Aerial crown-view tile of a tropical tree (Barro Colorado Island, Panama), acquired 20240813:
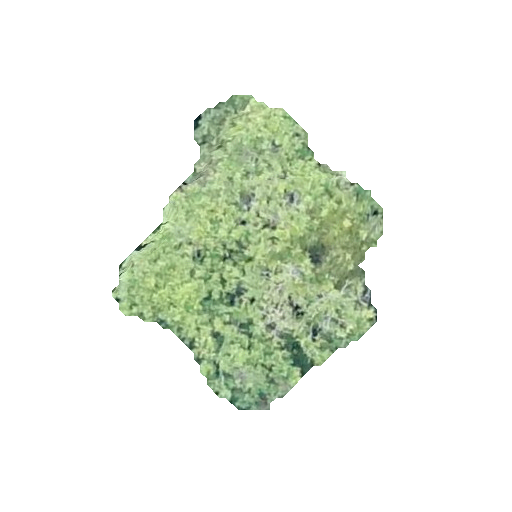
Species: Alseis blackiana
GBIF accepted scientific name: Alseis blackiana
Crown area: 77.765 m²